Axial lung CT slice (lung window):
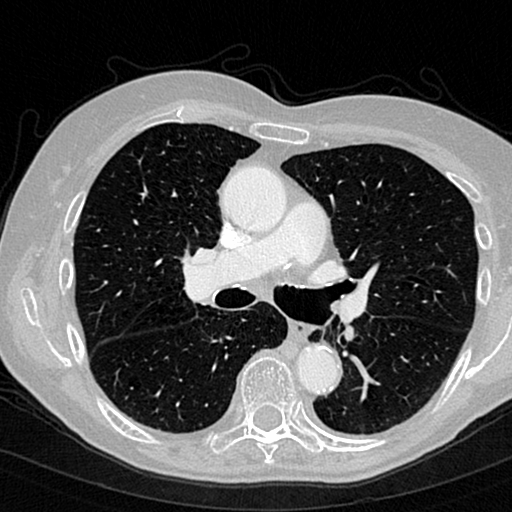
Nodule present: no